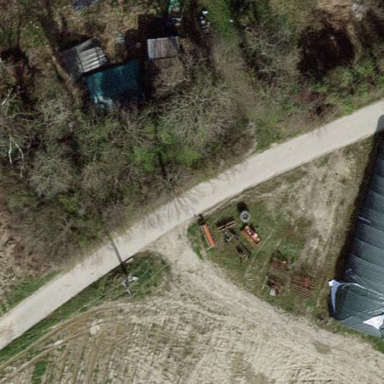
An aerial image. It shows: Farmyard area.